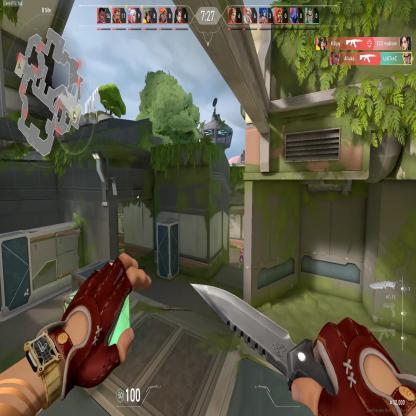
Label: enemy